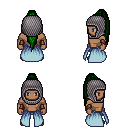
a pixel art fantasy rpg character, male body template, human, dark skin, overskirt, teal pants, green extra-long topknot hairstyle, chain hood, leather bracers, maroon shoes, four views (front, back, left, right), 2x2 character sprite sheet, small pixel art, hard edges, no anti-aliasing